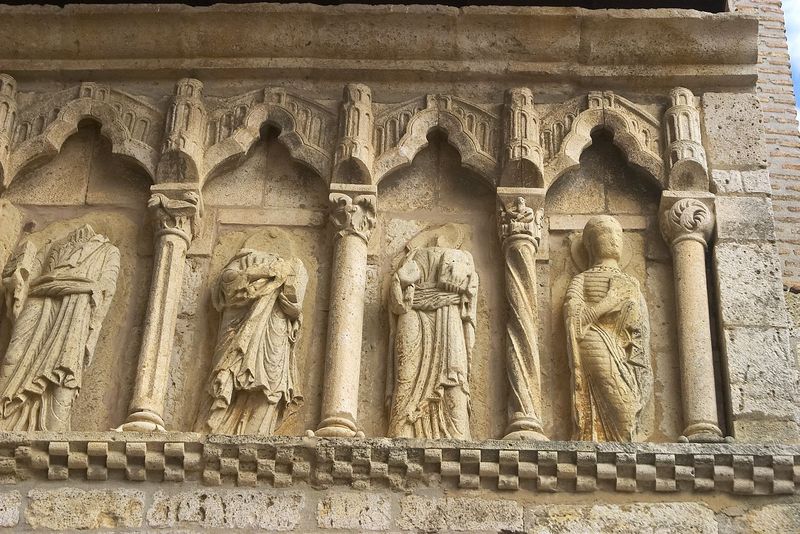
Titel: Kirche Santiago in Carrion de los Condes
Standort: Carrion de los Condes, Kirche Santiago (EU - E)
Schlagwörter: kopf, körper, umhang, menschen, kleider, köpfe, pfeiler, szene, säule, säulen, gebäude, haus, wand, architektur, kleidung, mensch, stein, vögel, kirche, gewand, gewänder, gotik, skulptur, statue, relief, bogen, fassade, mauer, figuren, rundbogen, detail, verzierung, halle, foto, fotografie, eingang, ruine, buch, religion, kapitelle, kathedrale, kapitell, fries, skulpturen, statuen, götter, mittelalter, tempel, heilige, verdreht, kopflos, testament, römisch, standbild, kapitel, bauwerk, bauplastik, fires, würfelfries, beschädigt, evangelisten, altertum, attribute, babylon, porös, kirchenväter, gewandfigur, vries, er, säulen kapitelle, alterrum, korinthischer säule